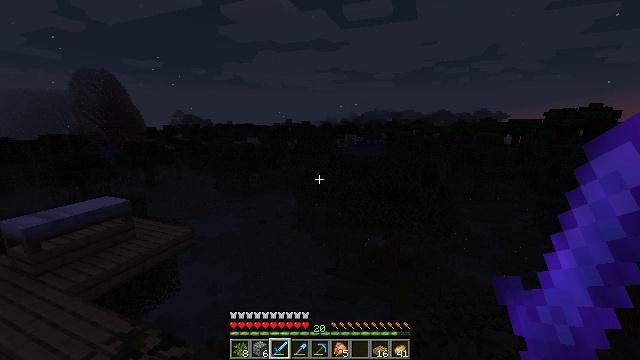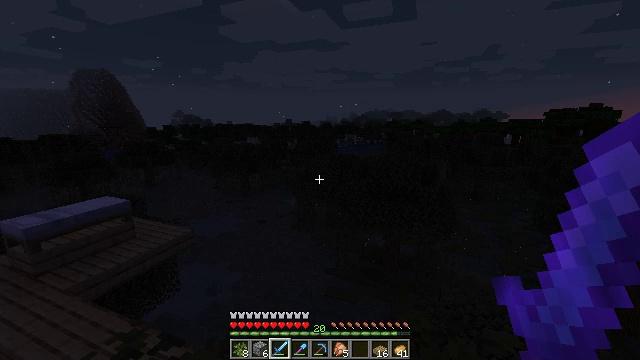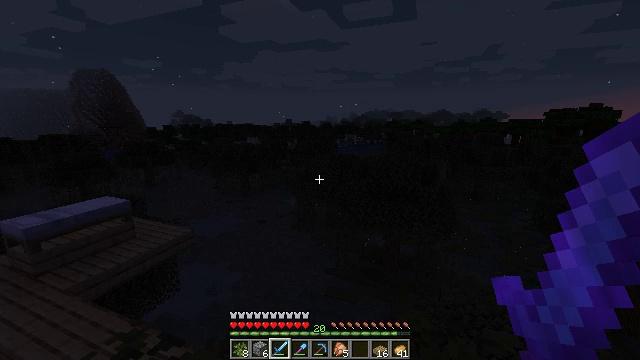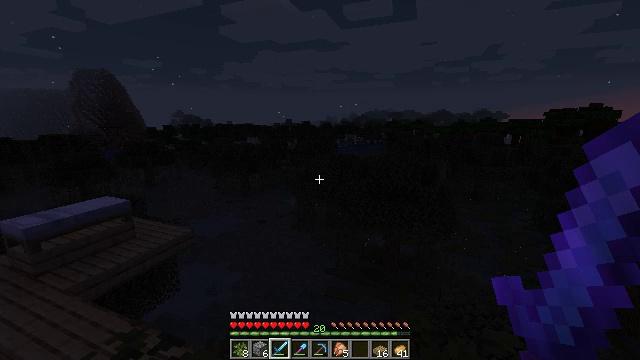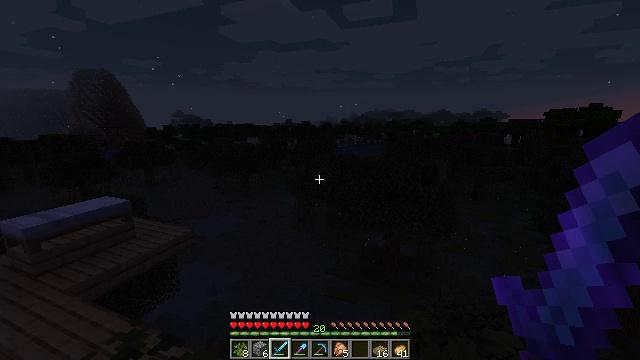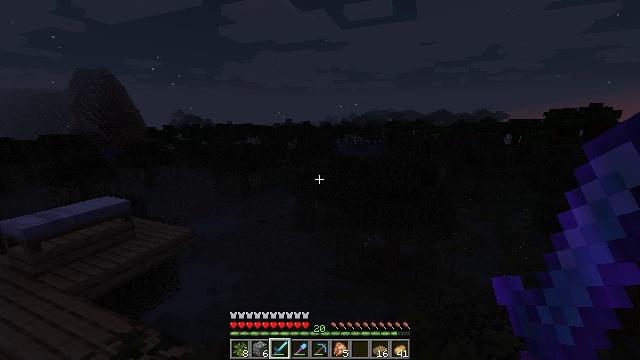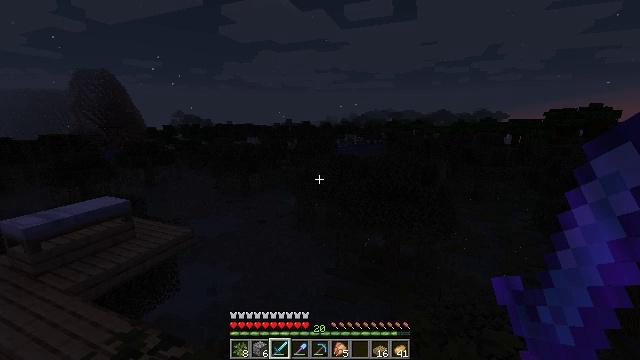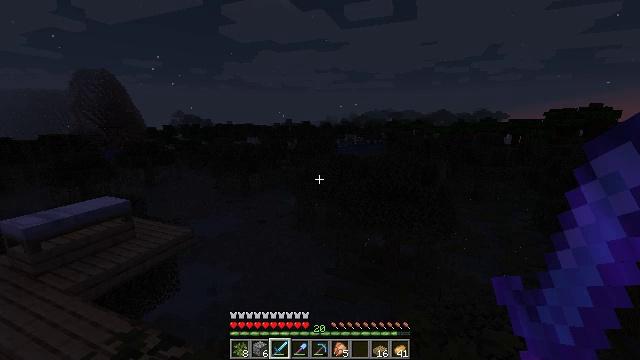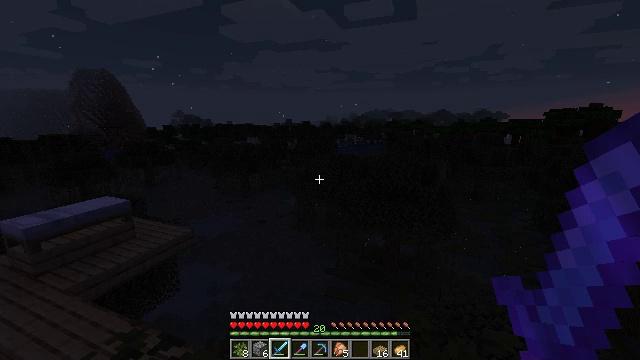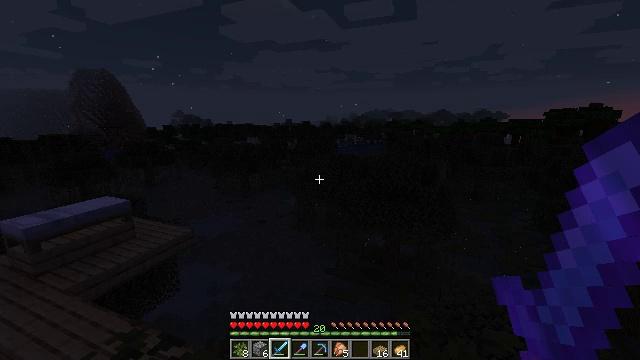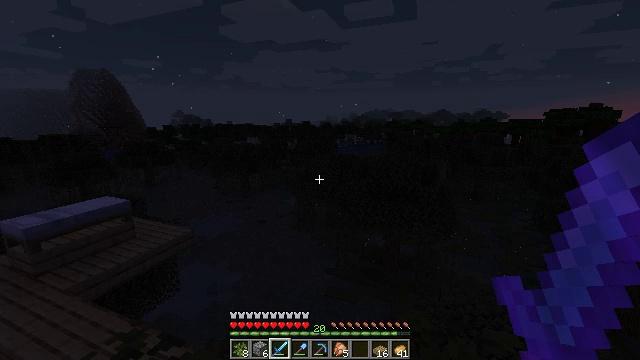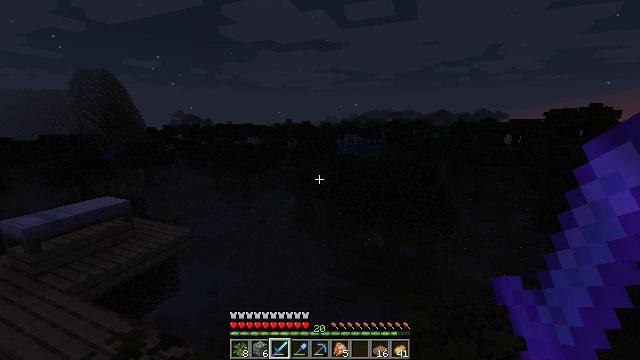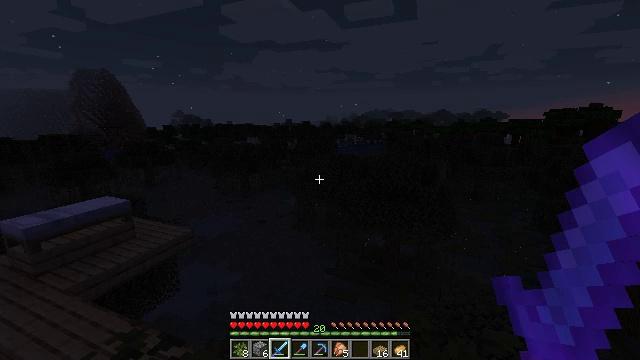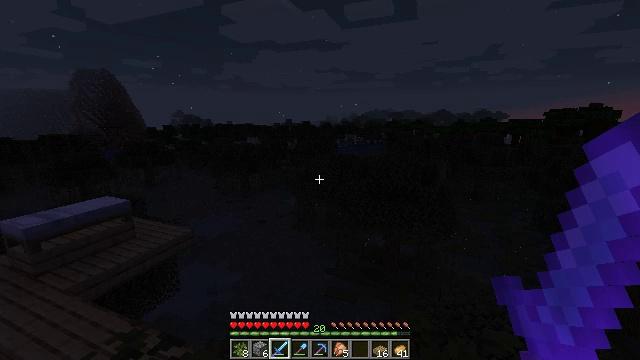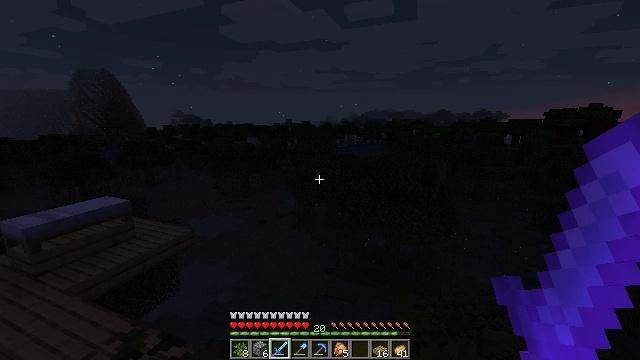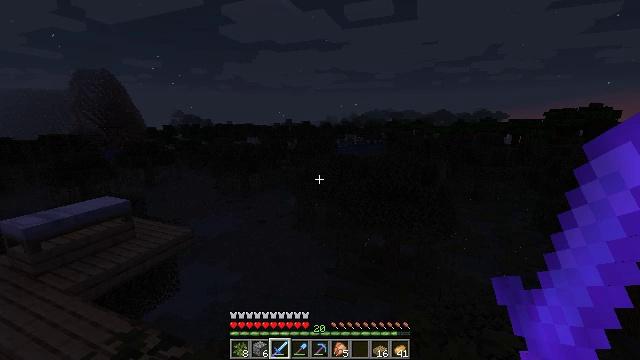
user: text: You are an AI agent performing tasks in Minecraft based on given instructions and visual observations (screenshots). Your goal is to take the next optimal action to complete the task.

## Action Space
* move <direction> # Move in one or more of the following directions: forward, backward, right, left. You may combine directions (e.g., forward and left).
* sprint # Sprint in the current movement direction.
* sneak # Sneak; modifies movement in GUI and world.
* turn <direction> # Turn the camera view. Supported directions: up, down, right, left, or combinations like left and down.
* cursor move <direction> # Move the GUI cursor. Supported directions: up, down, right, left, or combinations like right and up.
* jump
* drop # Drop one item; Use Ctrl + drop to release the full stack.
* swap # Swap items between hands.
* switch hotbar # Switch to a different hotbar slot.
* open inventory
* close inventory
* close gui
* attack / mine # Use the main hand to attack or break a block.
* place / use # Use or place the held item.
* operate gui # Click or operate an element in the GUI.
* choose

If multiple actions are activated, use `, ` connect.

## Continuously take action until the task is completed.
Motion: motion action
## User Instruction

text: Trim the tree by mining oak leaves.
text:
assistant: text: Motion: no_op
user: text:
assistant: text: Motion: no_op
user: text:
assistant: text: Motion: no_op
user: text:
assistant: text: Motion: no_op
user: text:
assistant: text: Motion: no_op
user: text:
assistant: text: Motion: no_op
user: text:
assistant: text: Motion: no_op
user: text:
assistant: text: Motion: no_op
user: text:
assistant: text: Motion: no_op
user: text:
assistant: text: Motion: no_op
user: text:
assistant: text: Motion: no_op
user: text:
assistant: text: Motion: no_op
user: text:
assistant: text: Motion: no_op
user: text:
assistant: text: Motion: no_op
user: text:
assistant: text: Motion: no_op
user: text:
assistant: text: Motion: no_op
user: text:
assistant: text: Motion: no_op
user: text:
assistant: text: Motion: no_op
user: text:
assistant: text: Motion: no_op
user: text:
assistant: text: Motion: no_op
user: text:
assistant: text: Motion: no_op
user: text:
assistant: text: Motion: no_op
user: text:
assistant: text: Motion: no_op
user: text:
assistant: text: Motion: no_op
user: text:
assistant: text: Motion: no_op
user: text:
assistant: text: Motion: no_op
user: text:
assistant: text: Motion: no_op
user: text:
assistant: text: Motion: no_op
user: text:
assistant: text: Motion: no_op
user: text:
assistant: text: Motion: no_op